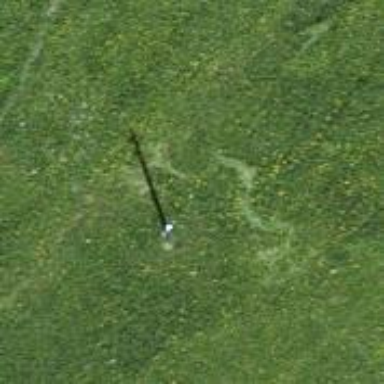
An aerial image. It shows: Power pole.